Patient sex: F
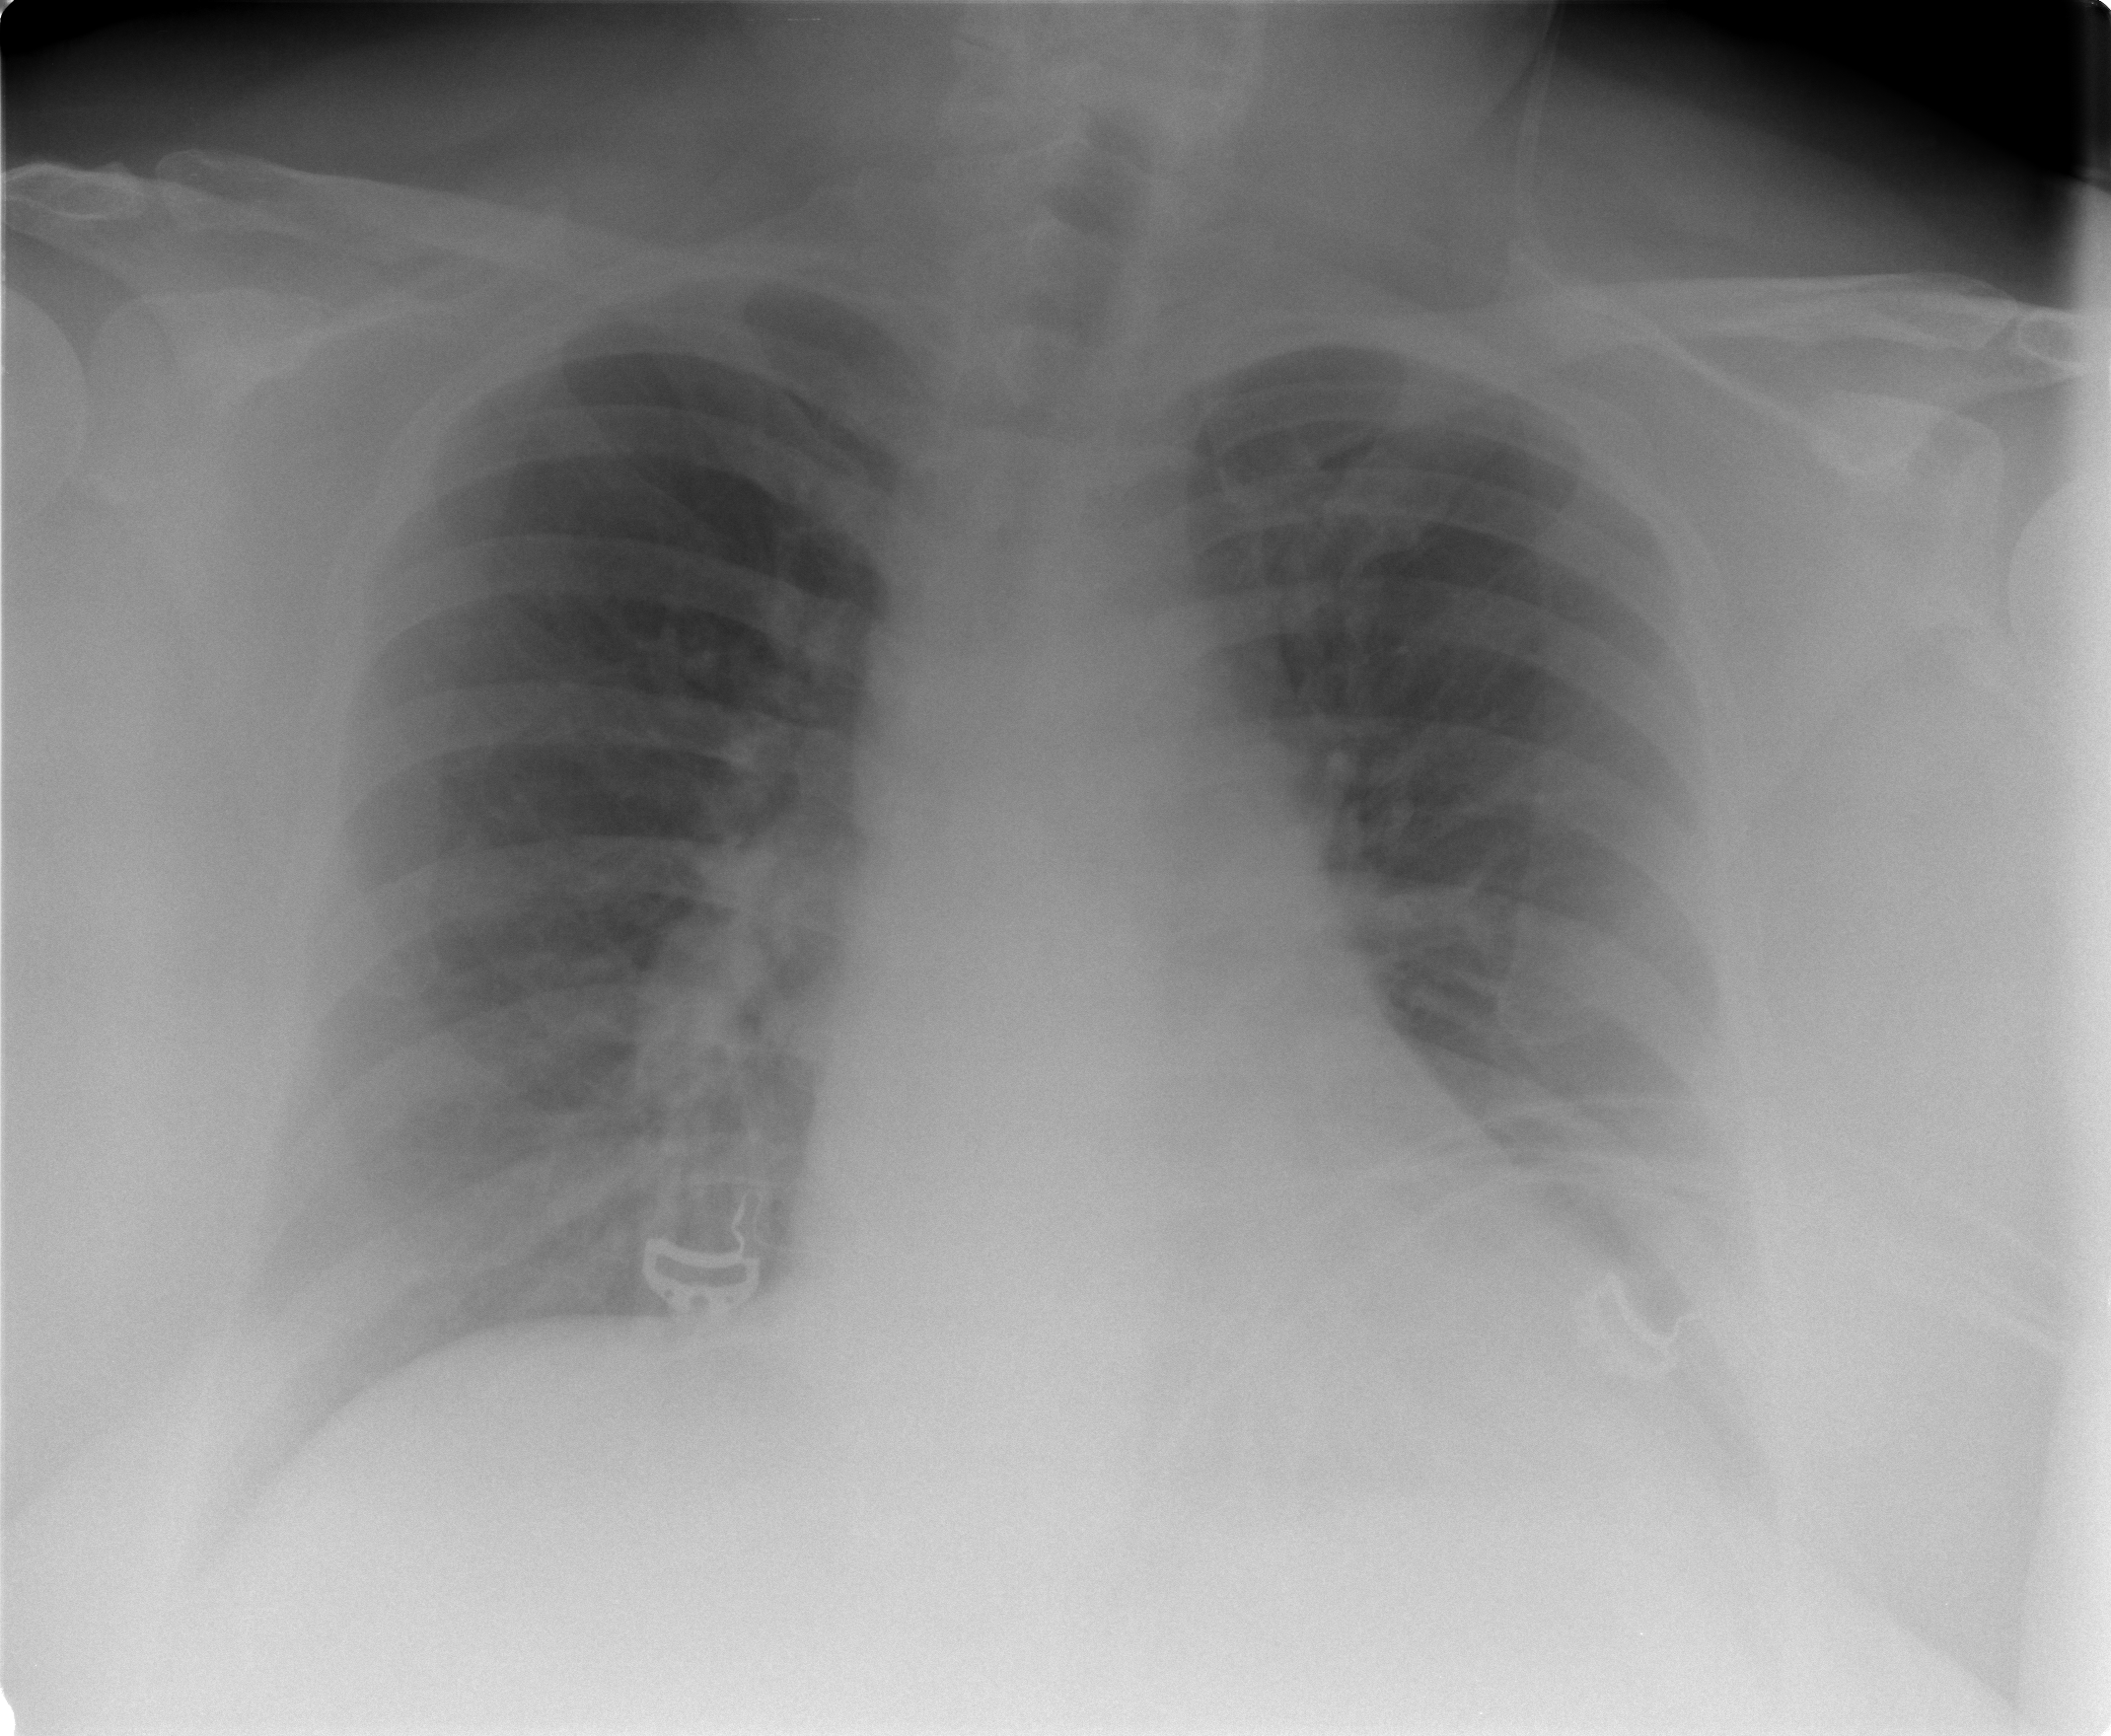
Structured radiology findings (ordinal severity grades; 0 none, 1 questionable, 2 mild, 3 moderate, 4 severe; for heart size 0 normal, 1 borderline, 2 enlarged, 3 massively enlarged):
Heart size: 1
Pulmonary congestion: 2
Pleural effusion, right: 0
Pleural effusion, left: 1
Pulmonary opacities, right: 0
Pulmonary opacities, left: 0
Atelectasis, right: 0
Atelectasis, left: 2